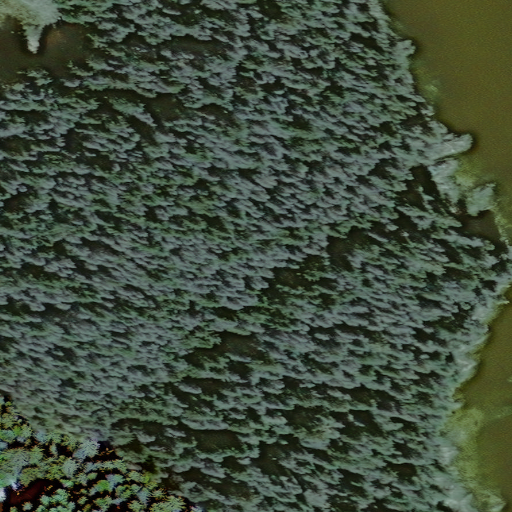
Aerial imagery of island in Alaska named Joe Mace Island containing only unknown